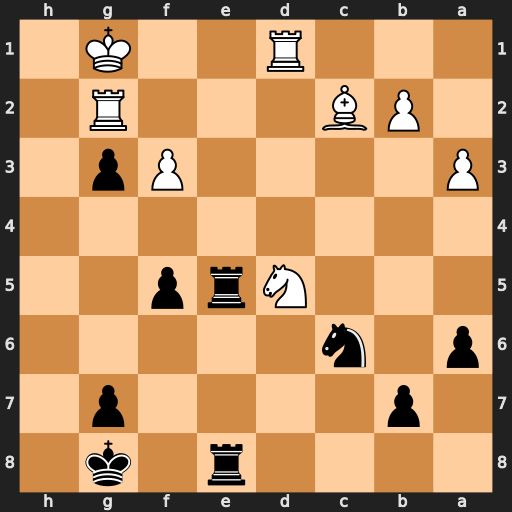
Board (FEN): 4r1k1/1p4p1/p1n5/3Nrp2/8/P4Pp1/1PB3R1/3R2K1
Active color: b
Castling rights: -
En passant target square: -
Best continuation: Re1+ Rxe1 Rxe1#